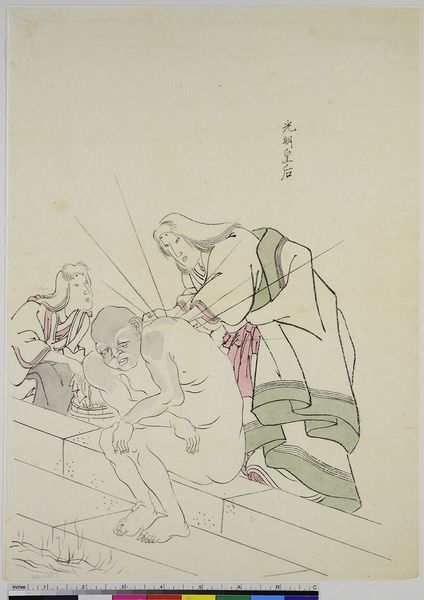
Titel: Kaiserin Komyo
Künstler: Utagawa Kuniyoshi
Standort: Hamburg
Institution: Museum für Kunst und Gewerbe Hamburg
Schlagwörter: mann, nackt, wasser, baden, frauen, grün, sitzend, rosa, holzschnitt, waschen, druckgraphik, druckgrafik, zeit, farbholzschnitt, kaiserin, behandlung, edo, reproduktionen, druckerzeugnisse, königin